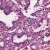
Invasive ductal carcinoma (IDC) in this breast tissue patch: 0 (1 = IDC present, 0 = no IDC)